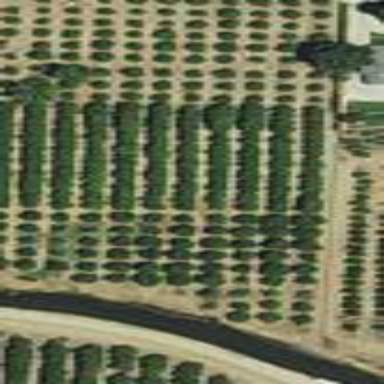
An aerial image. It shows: Picturesque agricultural property dedicated to orange trees within orchard.